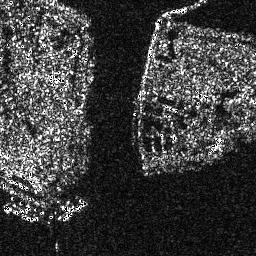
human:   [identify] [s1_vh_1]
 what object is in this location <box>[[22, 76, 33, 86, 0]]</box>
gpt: <ref>1 medium ship at the bottom left</ref>